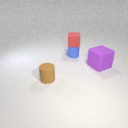
small red rubber cube above small blue rubber cylinder